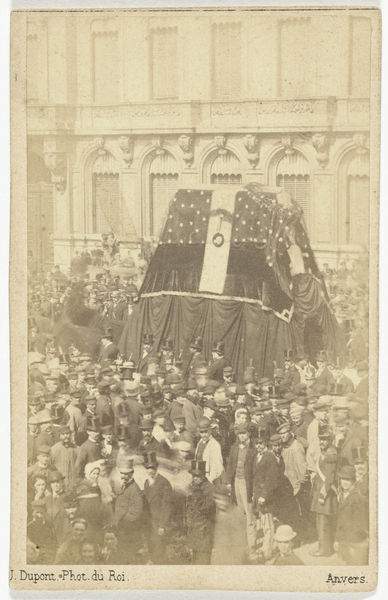
Titel: Begrafenis van de schilder Henri Leys, Antwerpen 26 augustus 1869
Künstler: Joseph Dupont
Standort: Amsterdam
Institution: Rijksmuseum
Schlagwörter: arch, balcony, column, crowd, gathering, hat, men, people, religious, white, window, women, black, funeral, group, old, table, windows, picture, paris, building, street, death, suit, black and white, castle, coats, hats, french, photo, children, flag, suits, city, parade, draped, religion, horse, tent, tophat, humans, photograph, sepia, cylinder, casket, event, memorial, colum, mob, mo, march, families, top hats, patriotic, old photo, convention, dupont, anvers, phptp, unrevealed, cortege, religiouss, jdupont, j.dupont, polk-a-dots